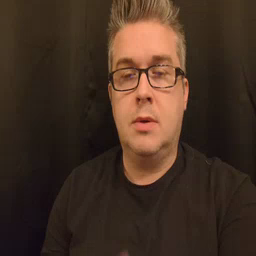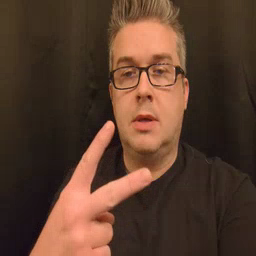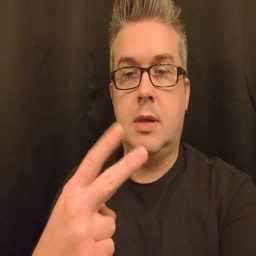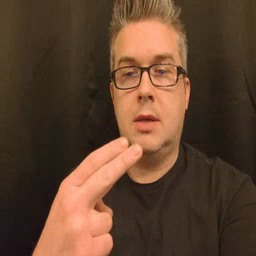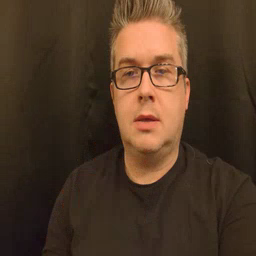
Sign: scissors